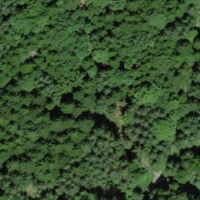
EUNIS habitat code: 43
Species observed at this site:
Fagus sylvatica